Question: I want to add a thick bar for my custom view, like Finder search as follow:

there's only tool bar in Interface Builder,I just need to add a thick bar and I can customize the button on it using IB, is there any way to do it?
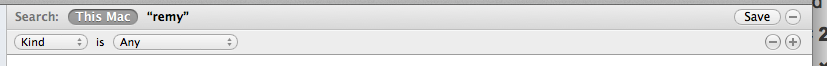
Answer: There's no "gradient view" that's part of Cocoa. You'll have to create your own NSView subclass and use NSGradient to draw the gradient yourself. Before you make the effort, though, consider searching github.com for some ready-made gradient views.